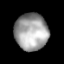
Tissue: lung
Cell type: Epithelial cells
Senescence score: 0.122
Nuclear area (px): 1193
Mean DAPI intensity: 161.916